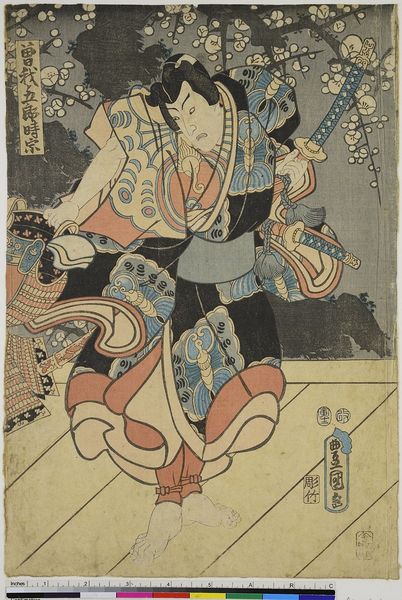
Titel: Der Schauspieler Iwai Kumesaburo III als Soga Goro Tokimune
Künstler: Utagawa Kunisada
Standort: Hamburg
Institution: Museum für Kunst und Gewerbe Hamburg
Schlagwörter: kopf, mann, weiß, landschaft, schwarz, blüten, gesicht, mensch, boden, theater, holzschnitt, japan, schrift, panzer, druckgraphik, druckgrafik, schwert, zeit, schauspieler, farbholzschnitt, schauspielerin, samurai, kabuki, edo, reproduktionen, druckerzeugnisse, rüstung, theateraufführung, ukiyo, kirchbl´üten